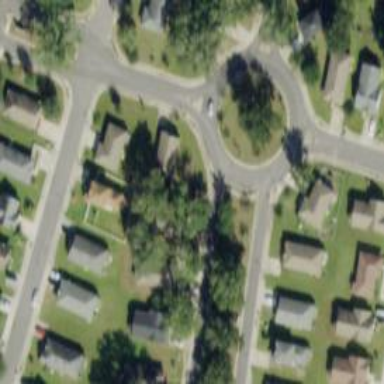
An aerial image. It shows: Residential road with roundabout.